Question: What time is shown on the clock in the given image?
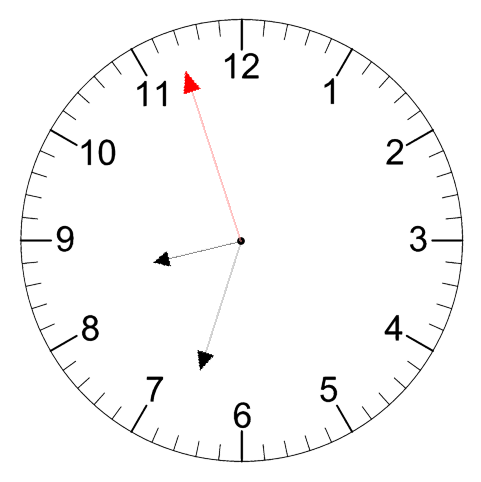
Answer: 08:32:57